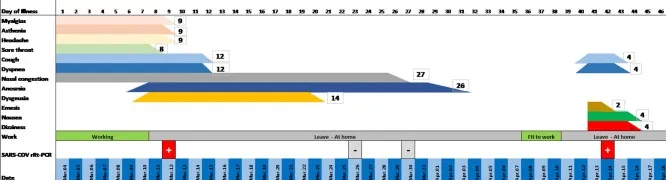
Clinical evolution of the patient: timeline.
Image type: chart (chart)